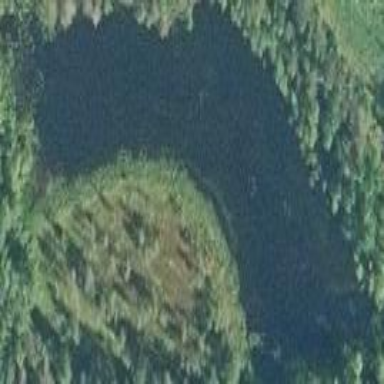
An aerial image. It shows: Pond surrounded by natural water.